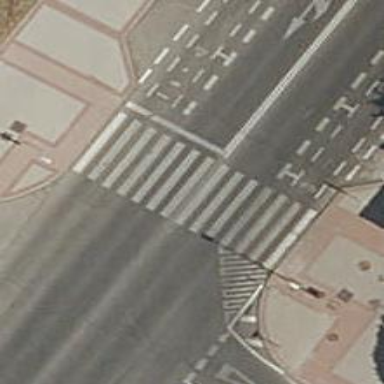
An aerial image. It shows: Zebra crossing on the road.